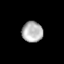
Tissue: lung
Cell type: Epithelial cells
Senescence score: 0.2249
Nuclear area (px): 422
Mean DAPI intensity: 178.417